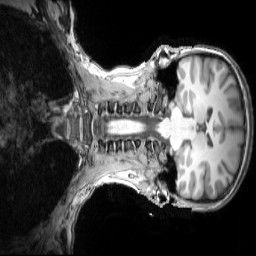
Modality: T1w
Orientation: coronal
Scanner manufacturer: siemens
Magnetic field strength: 3 T
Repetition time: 2.3 s
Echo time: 0.0033 s